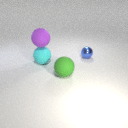
small blue metal sphere to the right of large cyan rubber sphere